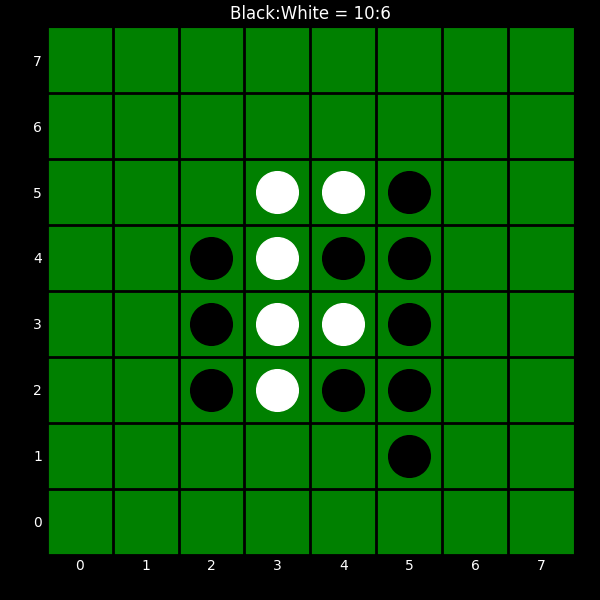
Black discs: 10
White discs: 6